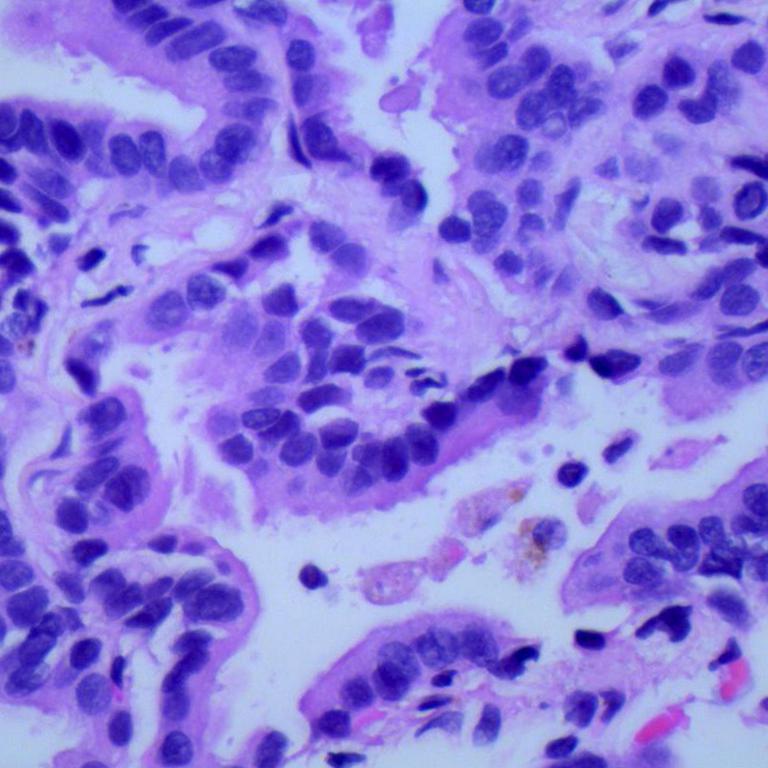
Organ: lung
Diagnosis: adenocarcinomas